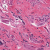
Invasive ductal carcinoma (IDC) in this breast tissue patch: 0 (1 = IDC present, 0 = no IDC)